Question: I've read that if we have a pointer to a struct type object we can't access the object field by using the asterisk (*) but we need to use this -> (like an arrow sign).
Now although I read about it I didn't understand why we can't use the asterisk, I'll try to provide a code example and a picture of how I visualize a struct in memory to help you understand what is preventing me from understanding this topic.
Okay, so here's our code :
'''
#include <stdio.h>
typedef struct MyStruct
{
char c1;
char c2;
} MyStruct;
int main()
{
MyStruct s1; // Let's assume s1's address is 0x34A
s1.c1 = 'A';
s1.c2 = 'B';
printf("s1 c1 is %c and c2 is %c.
", s1.c1, s1.c2);
MyStruct *p = &s1; // Declaring our pointer to point to s1 address, so p points to 0x34A
printf("s1 c1 is %c and c2 is %c.
", p->c1, p->c2); // I know this is the valid way
printf("s1 c1 is %c.
", *p.c1); // I don't understand why this would be invalid
return 0;
}
'''
Now let me try to explain why I don't understand why this syntax is invalid.
So p is pointing to the address of s1 which is 0x34A and as I see it this is how I see s1 in memory:

So what I imagine it as in memory is that s1 has it's own address of course which in our example is 0x34A and it points to c1 address in memory which is followed up by c2 address.
So when I do this :
'''
printf("s1 c1 is %c.
", (*p.c1)++, *p.c2);
'''
I think of it as I'm accessing the value that is inside the pointer address by our pointer so we're accessing the value which is c1.
But as I said it's invalid and I just breaking my head trying to understand why, I've tried to read about it but couldn't really put the finger on the answer that will satisfy me on why really, so I've provided the code example and the picture so you could get into my head and try and see why I'm thinking wrong here.
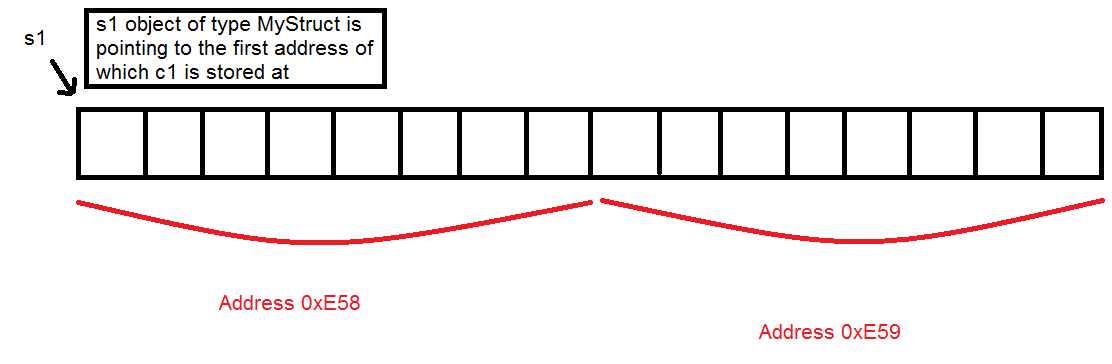
Answer: '*p.c1' is parsed as '*(p.c1)' not '(*p).c1'.
So when you do '*(p.c1)', you attempt to use the dot operator on a pointer, which fails.